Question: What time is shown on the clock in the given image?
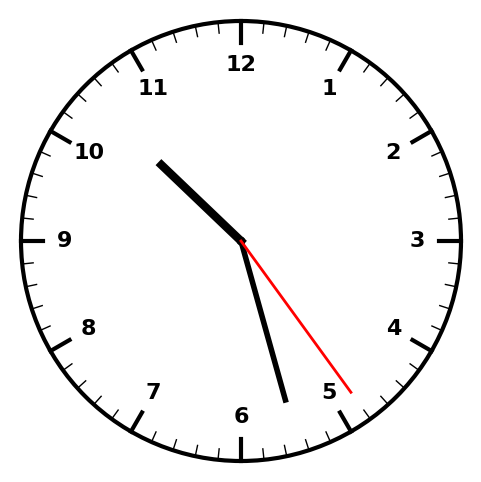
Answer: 10:27:24